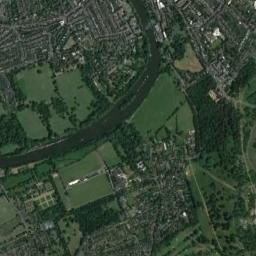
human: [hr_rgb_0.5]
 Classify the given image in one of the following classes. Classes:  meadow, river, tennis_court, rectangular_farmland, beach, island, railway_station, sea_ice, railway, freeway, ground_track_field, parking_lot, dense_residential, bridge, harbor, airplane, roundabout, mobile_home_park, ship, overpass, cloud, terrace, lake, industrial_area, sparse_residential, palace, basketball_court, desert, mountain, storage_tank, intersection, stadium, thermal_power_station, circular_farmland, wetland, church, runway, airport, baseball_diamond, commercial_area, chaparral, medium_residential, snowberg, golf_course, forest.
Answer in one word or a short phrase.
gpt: river